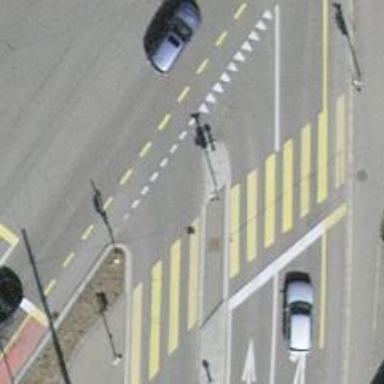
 having trolley wires. There are separate sidewalks on both sides."